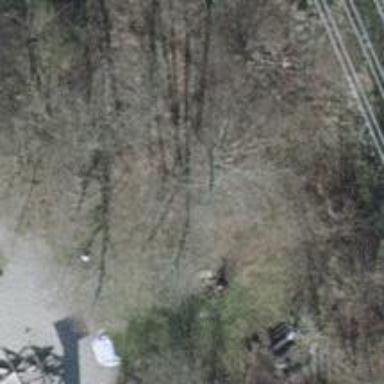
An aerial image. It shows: Brown bench in the vicinity.